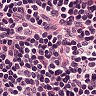
Metastatic tissue present: no